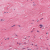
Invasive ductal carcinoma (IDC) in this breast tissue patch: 0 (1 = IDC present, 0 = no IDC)